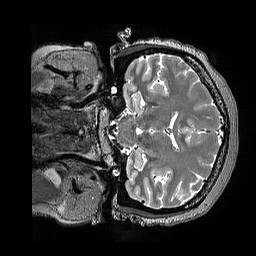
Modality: T2w
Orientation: coronal
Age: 33
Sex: female
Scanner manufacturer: siemens
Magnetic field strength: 3 T
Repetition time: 3.2 s
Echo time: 0.564 s